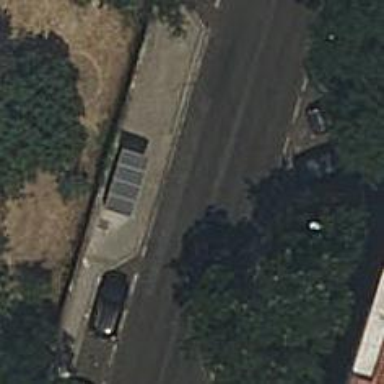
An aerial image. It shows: Bus stop with platform for public transport.